This plot shows a bearing's acceleration signal over time (raw waveform). Diagnose the bearing from this image, choosing from: normal, inner_race, outer_race, ball.
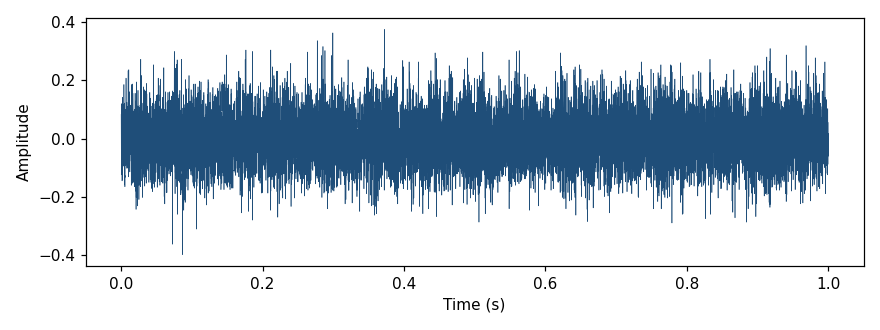
Answer: normal